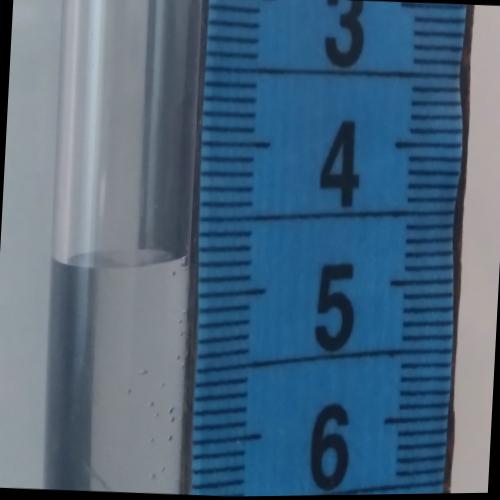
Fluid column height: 4.8 cm